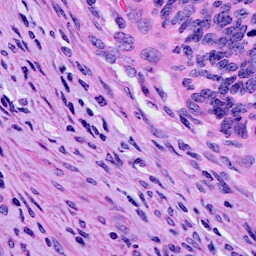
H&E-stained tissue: Cervix